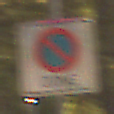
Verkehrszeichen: BeginnEingeschraenktesHalteverbotZone
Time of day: Night
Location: Outdoor (Suburban)
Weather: PartlyCloudy
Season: NotSpecified
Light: Artificial